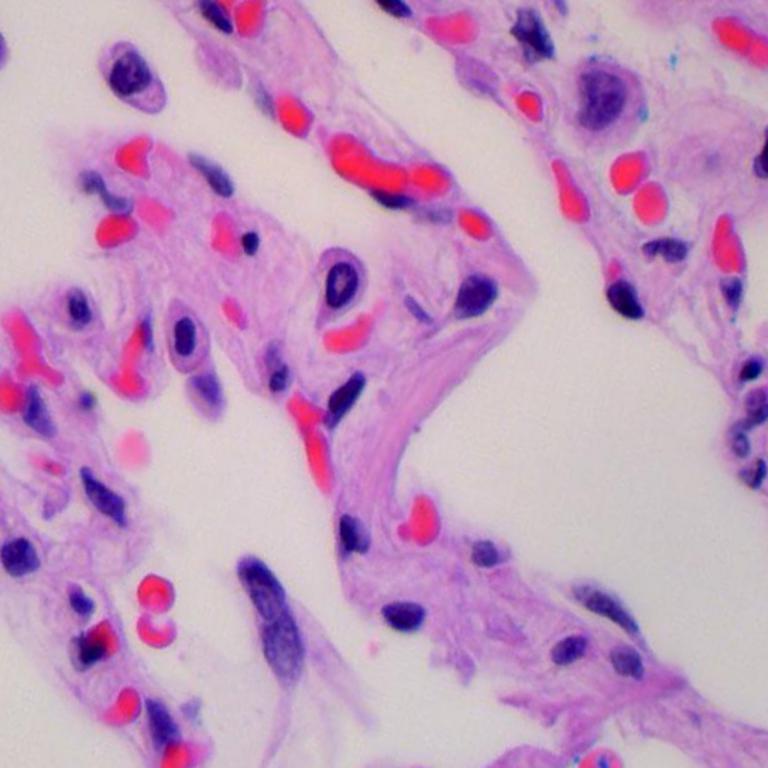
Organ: lung
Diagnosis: benign